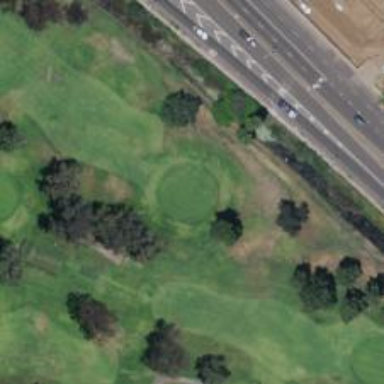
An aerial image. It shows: View of golf hole.